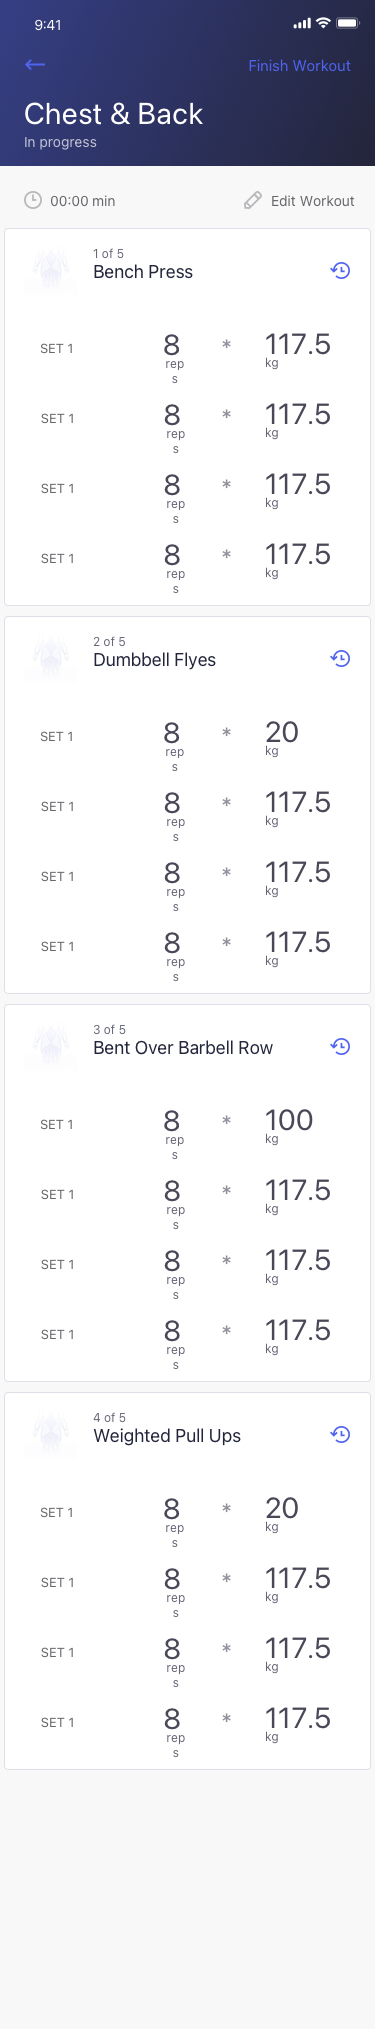
Text in this UI design:
In progress